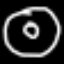
Label: donut